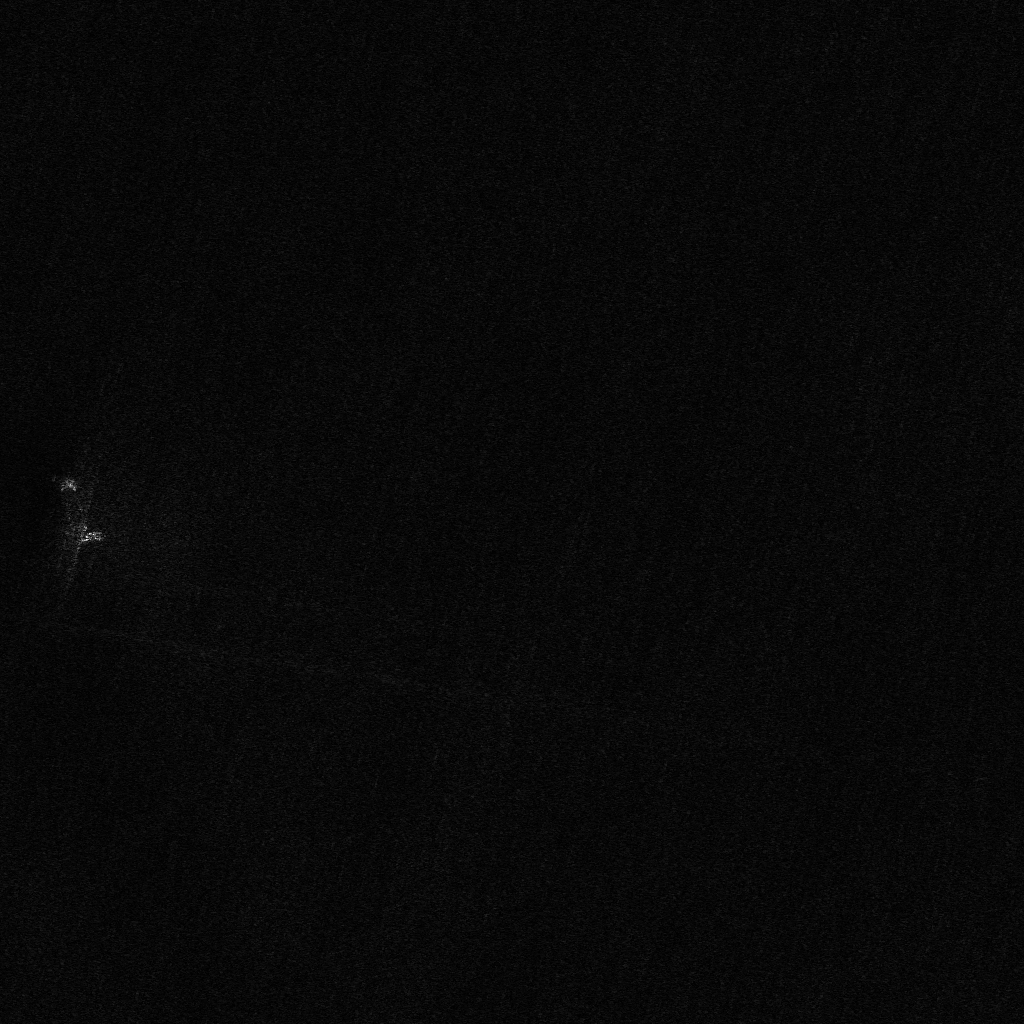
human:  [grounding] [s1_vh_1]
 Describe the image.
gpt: In the satellite image, there is  <ref>1 large container </ref> <box>[[4, 47, 11, 52, 90]]</box> located at left.